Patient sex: F
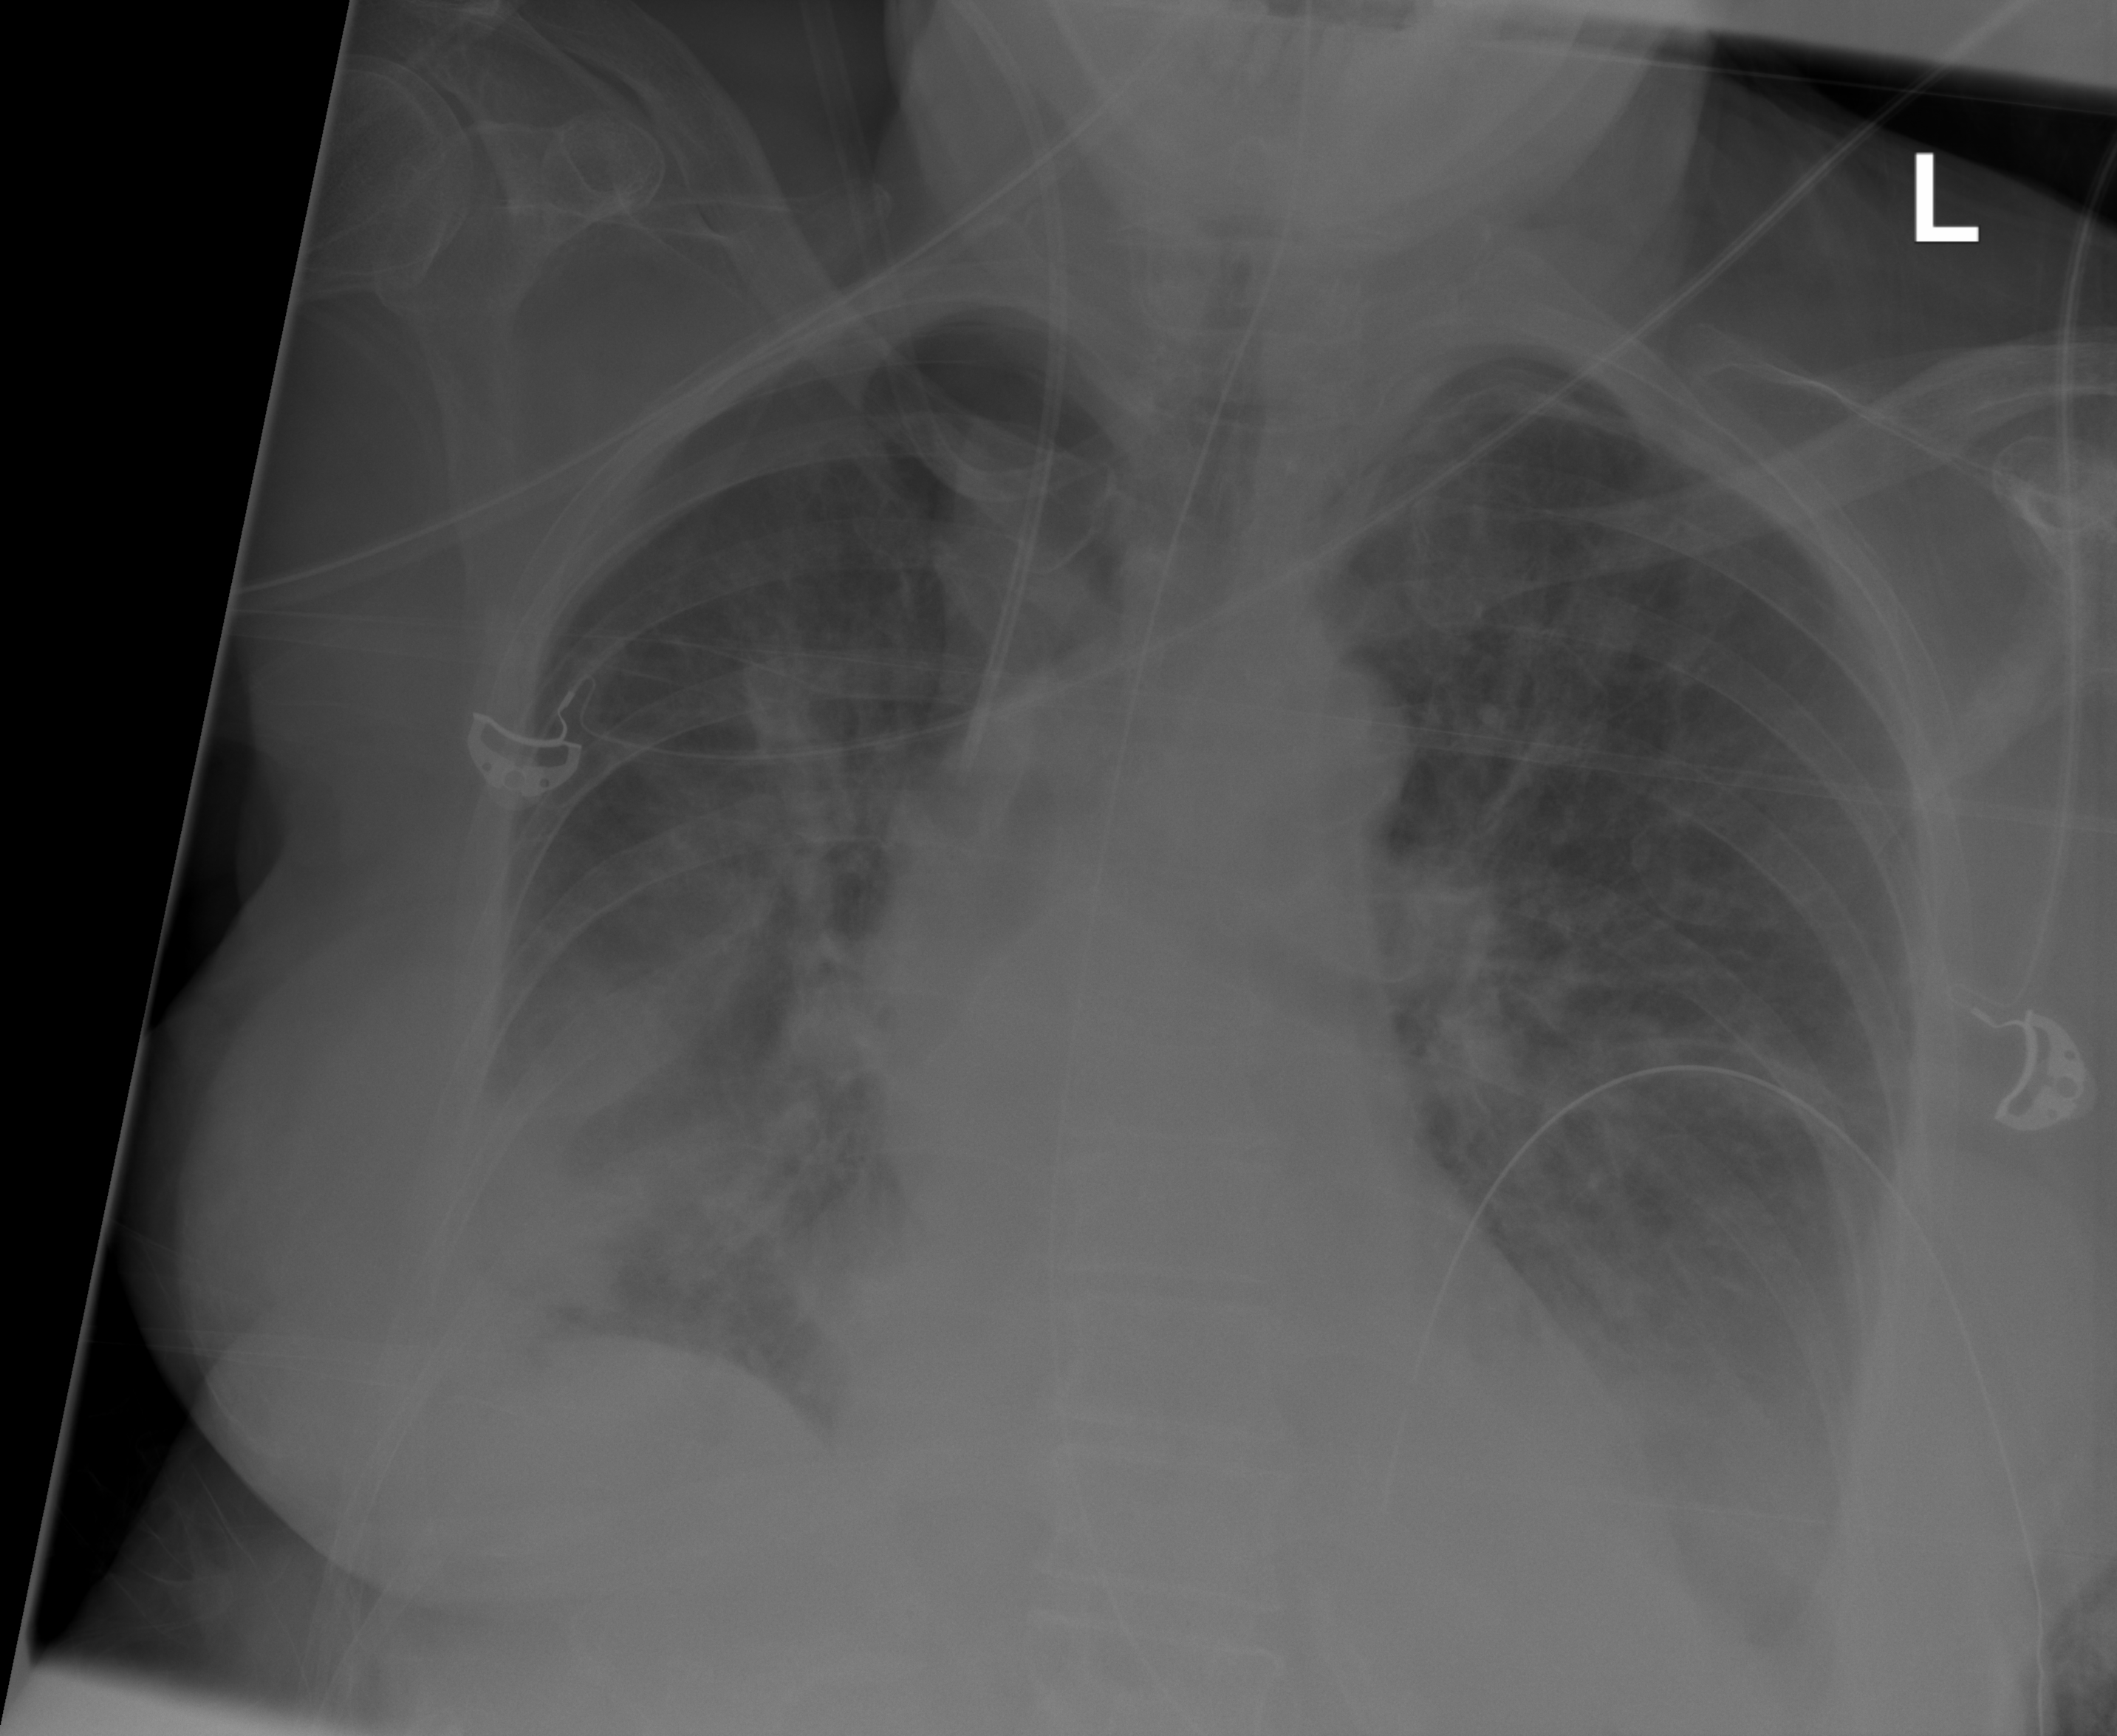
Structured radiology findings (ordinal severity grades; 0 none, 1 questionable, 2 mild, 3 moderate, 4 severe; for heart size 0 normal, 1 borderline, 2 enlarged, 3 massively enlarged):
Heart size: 1
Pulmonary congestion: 0
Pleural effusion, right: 2
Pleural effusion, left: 2
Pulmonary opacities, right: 2
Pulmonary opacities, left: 2
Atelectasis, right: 3
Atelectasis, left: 2